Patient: sex F, age 63
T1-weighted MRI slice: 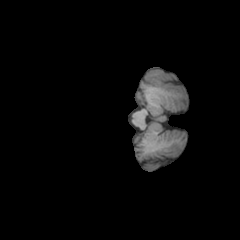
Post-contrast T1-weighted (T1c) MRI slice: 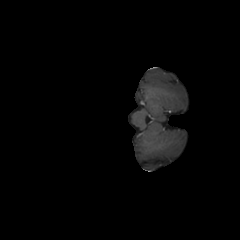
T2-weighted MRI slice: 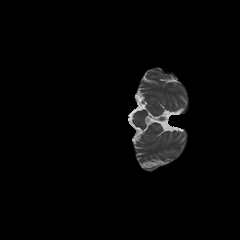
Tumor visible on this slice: no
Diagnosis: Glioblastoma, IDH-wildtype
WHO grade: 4